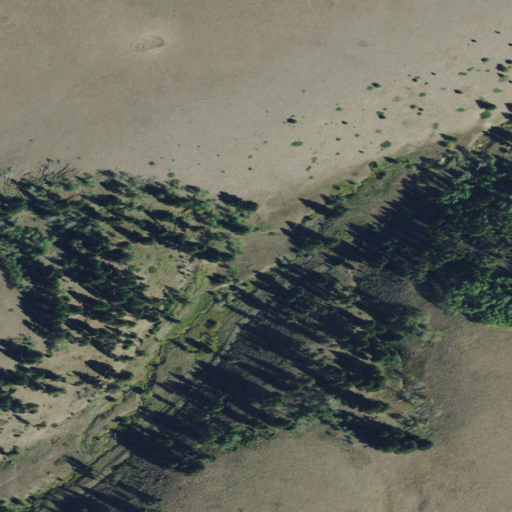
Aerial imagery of valley in Montana named Skiddoo Gulch containing shrub and evergreen forest